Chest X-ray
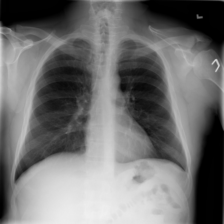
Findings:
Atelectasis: negative
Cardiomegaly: negative
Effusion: negative
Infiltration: negative
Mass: negative
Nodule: negative
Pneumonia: negative
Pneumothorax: negative
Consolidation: negative
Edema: negative
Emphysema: negative
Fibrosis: negative
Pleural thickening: negative
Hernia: negative